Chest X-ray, PA view. Patient: 7 years old, sex F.
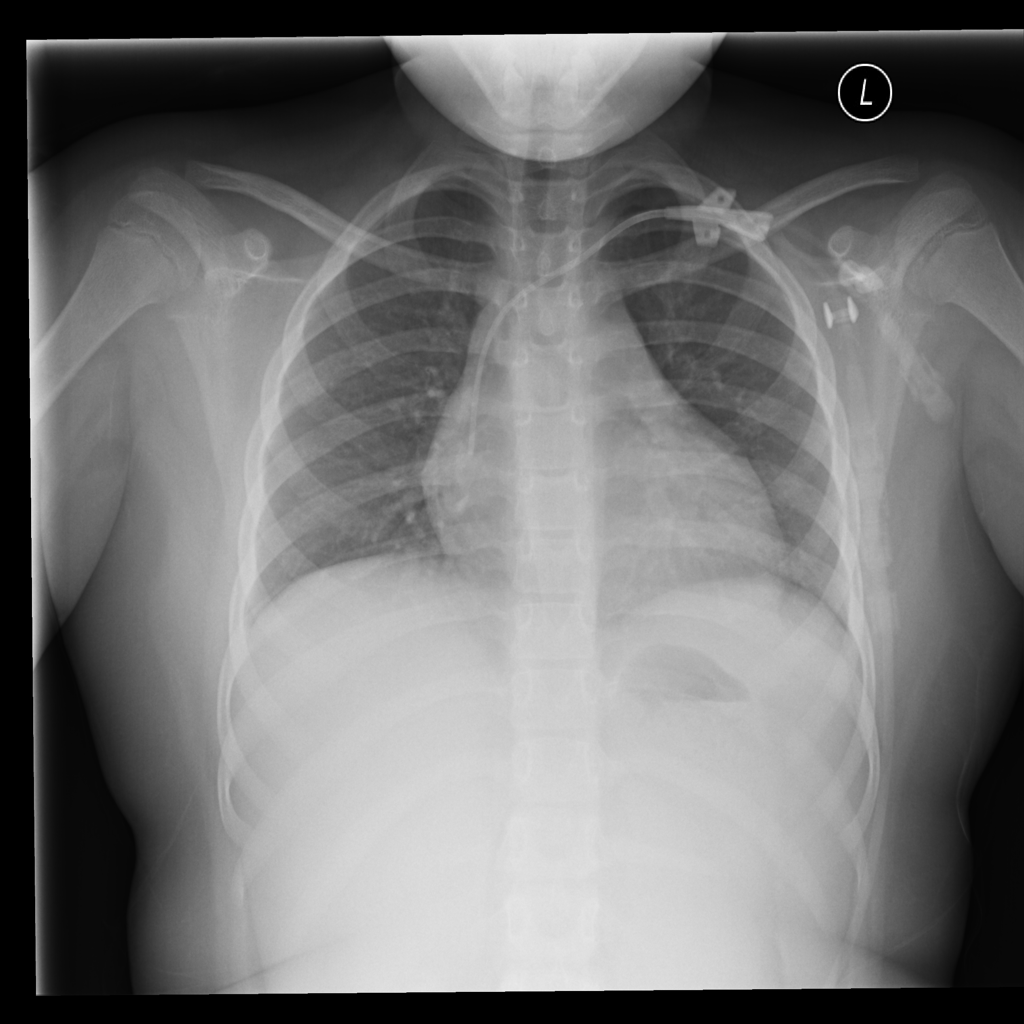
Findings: No Finding